高一 · 代数
函数 $f(x)=x^{\frac{1}{2}}-\left(\frac{1}{2}\right)^{x}$ 的零点个数为 $(\quad)$
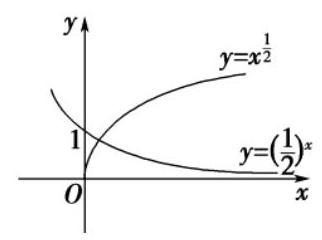
A. 0
B. 1
C. 2
D. 3
答案: B
解析: 令 $f(x)=0$, 可得 $x^{\frac{1}{2}}=\left(\frac{1}{2}\right)^{x}$, 在同一平面直角坐标系中分别画出幕函数 $y=x^{\frac{1}{2}}$ 和指数函数 $y=\left(\frac{1}{2}\right)^{x}$ 的图象，如图所示，可得交点只有一个，所以函数 $f(x)$ 的零点只有一个.]